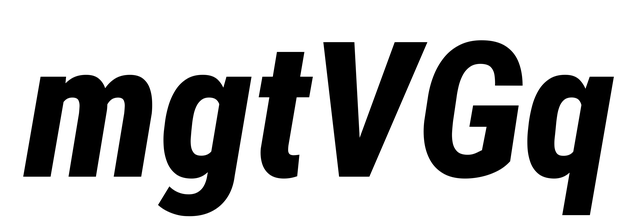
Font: Roboto-Italic_Condensed_ExtraBold_Italic